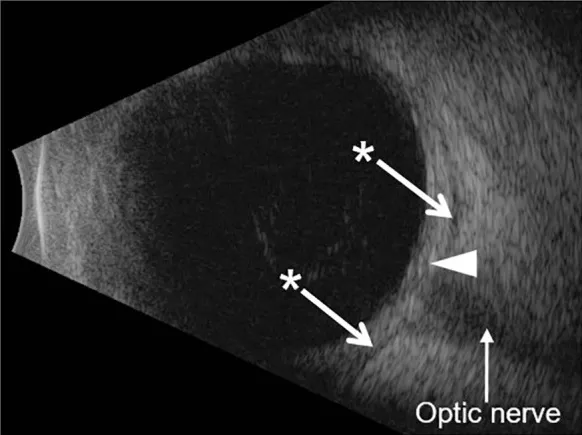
B-scan ocular ultrasound. The B-scan shows diffuse thickening of the ocular coats (white arrowhead). The measurement of the ocular coats taken at the macula (posterior sclera) was 2.0 mm, which is twofold thicker than the normal value (1.0 mm in an average eye axial length of 23-25 mm; the patient's axial length was 24.5 mm). The asterisk shows hypoechoic regions on either side of the optic nerve which represents sub-Tenon's fluid. This is seen in cases of posterior scleritis (also called the T-sign).
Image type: radiology (ultrasound)